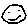
Label: smiley face